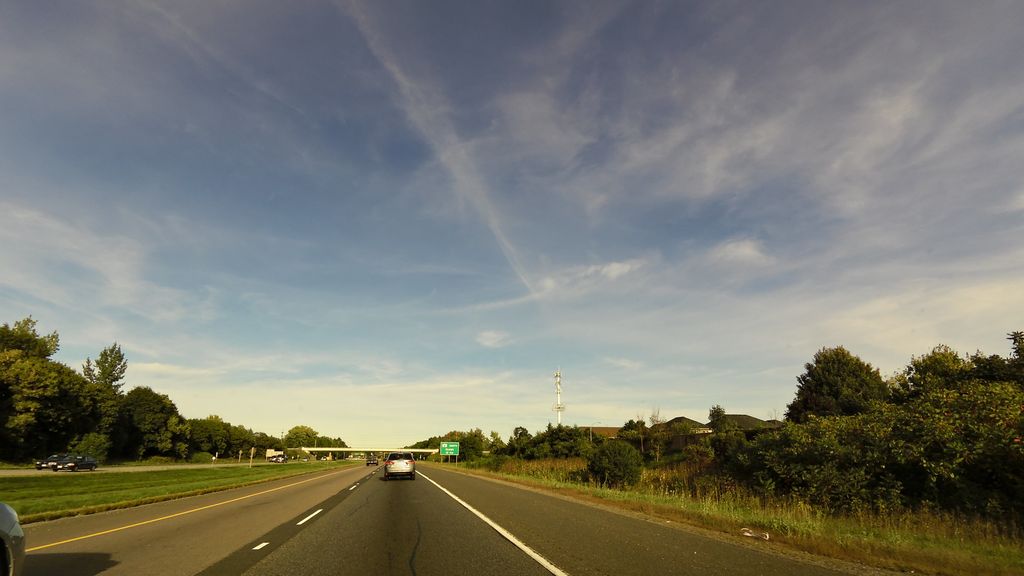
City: hamilton